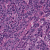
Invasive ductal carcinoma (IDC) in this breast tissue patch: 1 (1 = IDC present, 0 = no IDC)